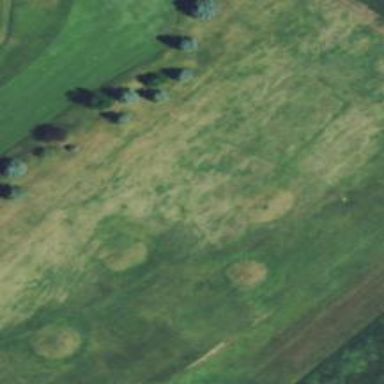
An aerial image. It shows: Grassy area used as driving range for golf.